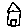
Label: house